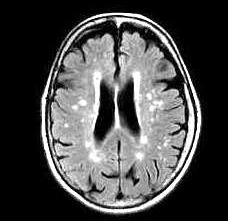
Label: notumor